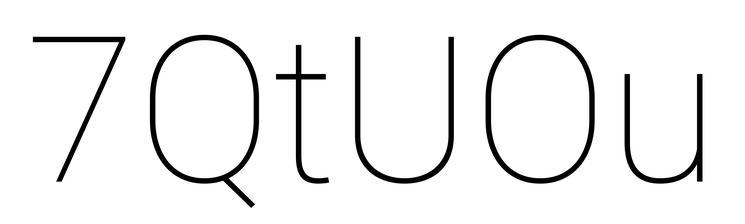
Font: Roboto_Thin